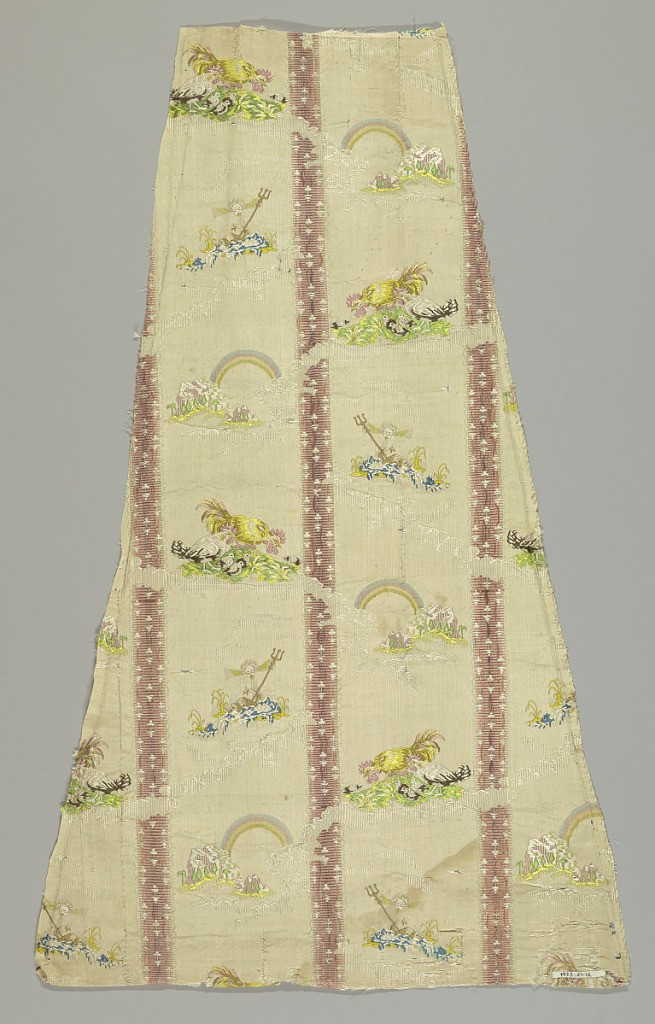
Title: Fragment
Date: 1750–1800
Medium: silk Technique: plain compound weave with supplementary weft
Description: Ivory-colored fragment with broad rose-colored vertical stripes sprinkled with tiny white blossoms. On ivory ground are small scenes brocaded in multicolored silks: a rooster and hen with chicks; rainbow over landscape; dolphin and trident in waves with a cloud blowing wind above.